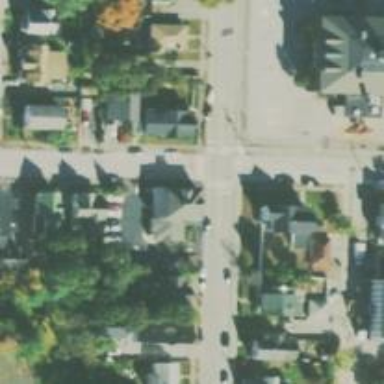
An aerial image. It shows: Road with stop sign.